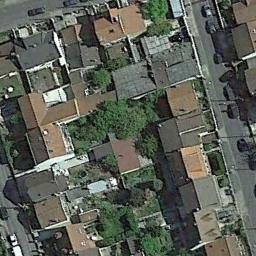
Label: residential